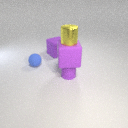
large purple rubber cube below small yellow metal cylinder